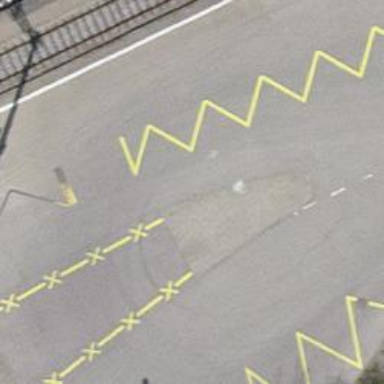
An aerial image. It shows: Bus stop with stop position for public transport.